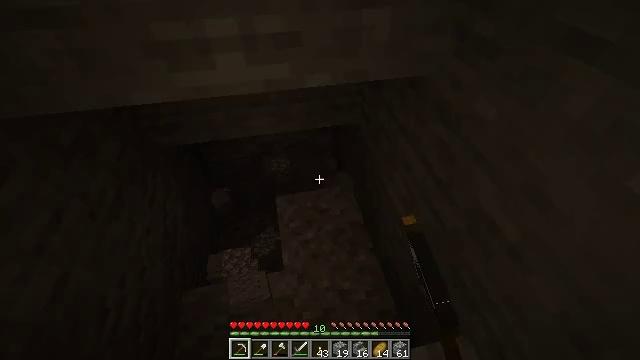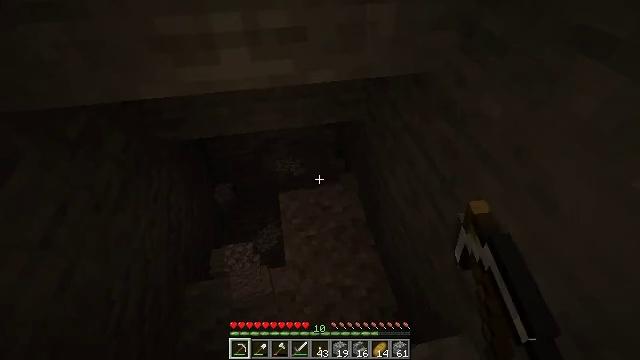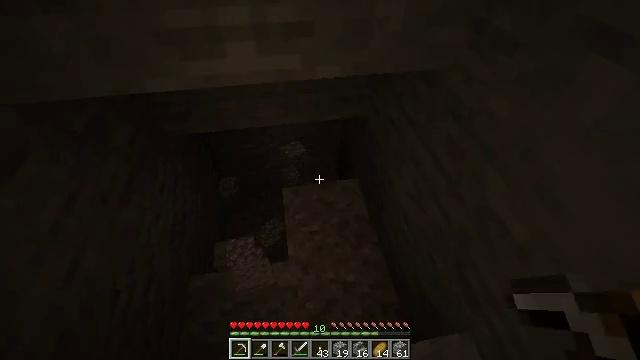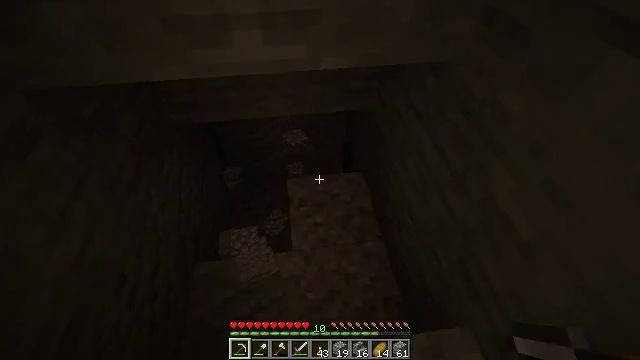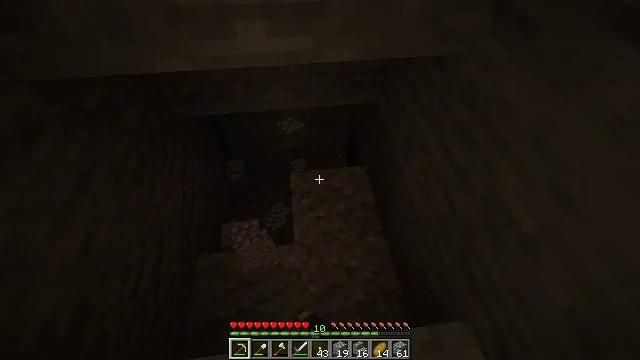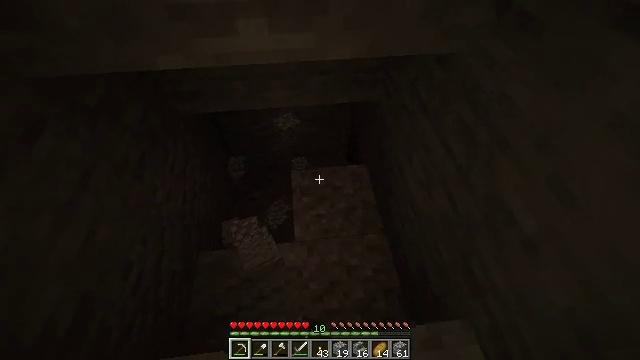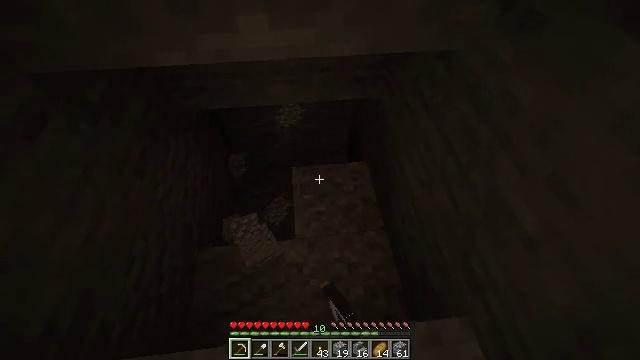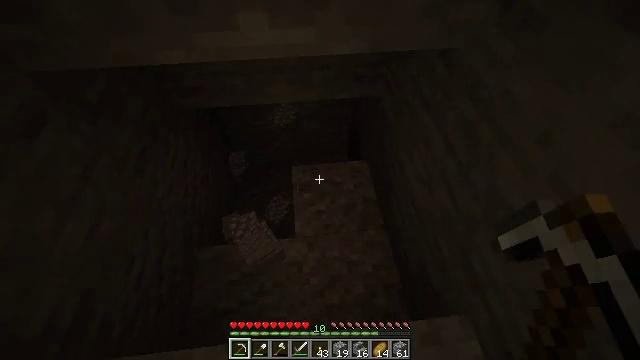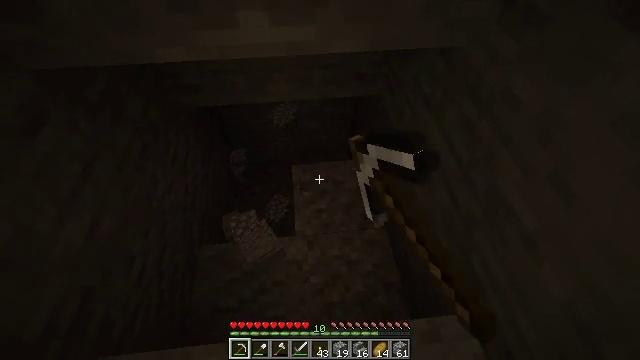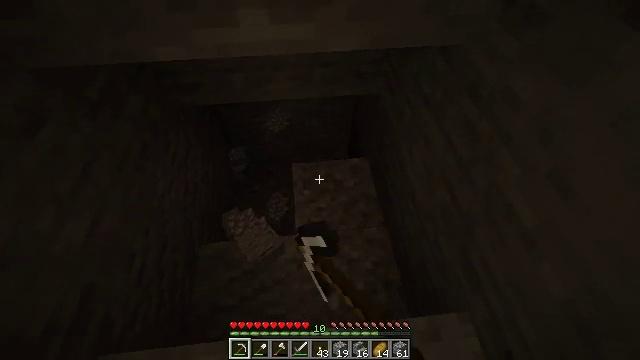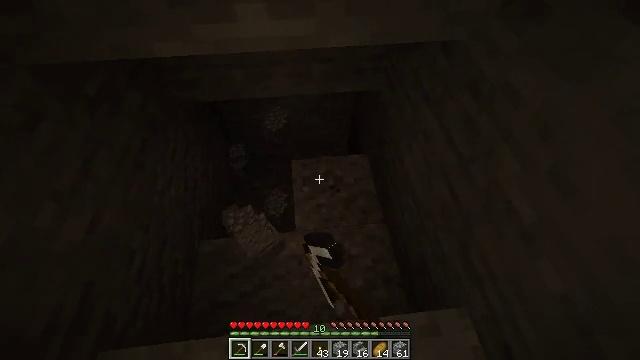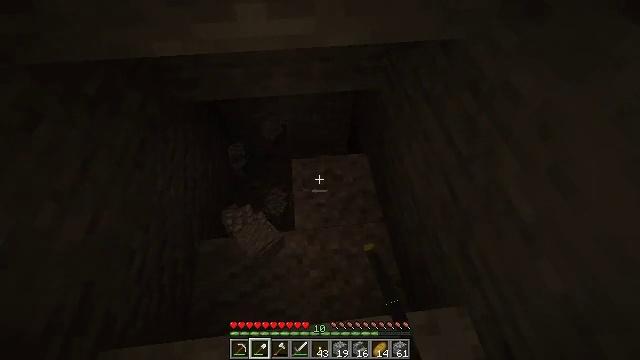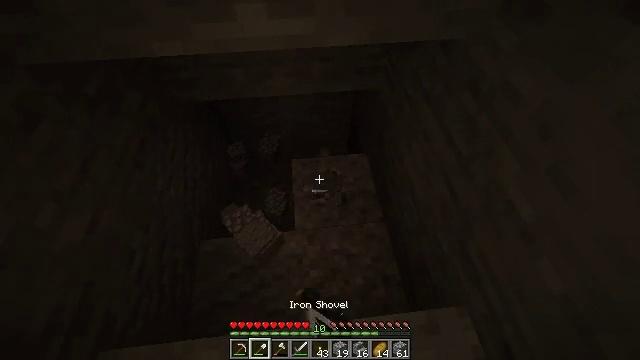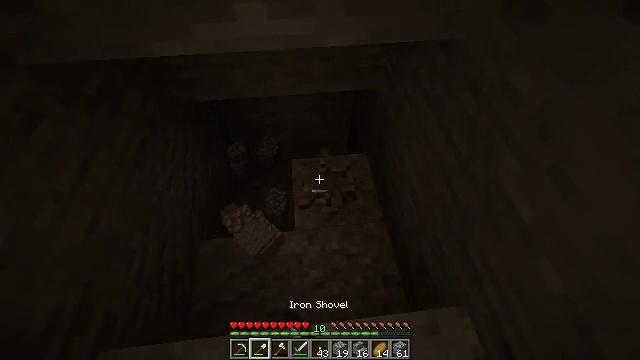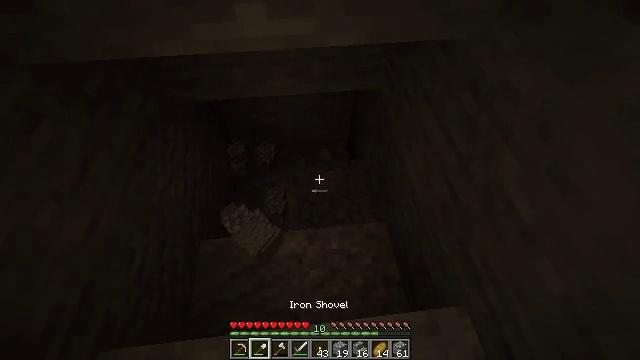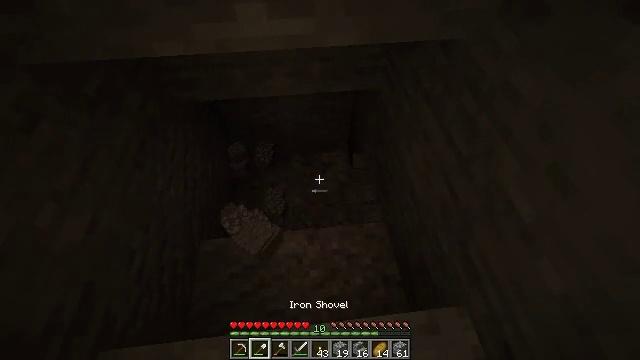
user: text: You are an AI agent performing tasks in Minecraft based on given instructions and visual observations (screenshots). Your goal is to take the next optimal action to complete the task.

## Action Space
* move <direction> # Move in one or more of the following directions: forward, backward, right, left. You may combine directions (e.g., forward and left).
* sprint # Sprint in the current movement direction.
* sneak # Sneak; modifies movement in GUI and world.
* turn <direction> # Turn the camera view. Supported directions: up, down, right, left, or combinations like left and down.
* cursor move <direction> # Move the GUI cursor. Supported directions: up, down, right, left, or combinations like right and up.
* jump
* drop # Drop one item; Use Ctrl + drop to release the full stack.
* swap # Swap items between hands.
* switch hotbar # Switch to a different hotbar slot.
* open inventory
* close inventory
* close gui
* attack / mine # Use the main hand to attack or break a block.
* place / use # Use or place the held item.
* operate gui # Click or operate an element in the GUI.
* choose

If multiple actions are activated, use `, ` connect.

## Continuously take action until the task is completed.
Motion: motion action
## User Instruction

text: Gather gravel by digging.
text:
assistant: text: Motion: turn left, attack / mine
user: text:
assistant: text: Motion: turn left, attack / mine
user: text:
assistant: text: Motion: turn left and down, attack / mine
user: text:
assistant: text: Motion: turn down, attack / mine
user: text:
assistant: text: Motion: attack / mine
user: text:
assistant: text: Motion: attack / mine
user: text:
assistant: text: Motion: attack / mine
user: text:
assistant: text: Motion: attack / mine
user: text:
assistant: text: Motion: attack / mine
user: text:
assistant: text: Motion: attack / mine
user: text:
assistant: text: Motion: attack / mine, switch to hotbar 2
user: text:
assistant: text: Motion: attack / mine, switch to hotbar 2
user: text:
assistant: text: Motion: attack / mine, switch to hotbar 2
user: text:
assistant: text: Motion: attack / mine
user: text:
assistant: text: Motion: attack / mine
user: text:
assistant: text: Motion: attack / mine
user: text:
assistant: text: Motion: attack / mine
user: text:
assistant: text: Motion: attack / mine
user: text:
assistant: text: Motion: attack / mine